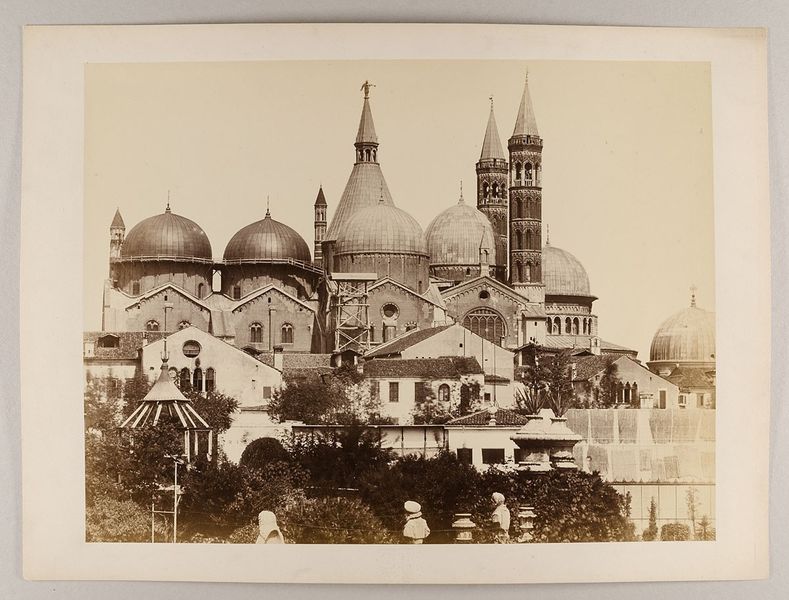
Titel: Padua - S. Antonio
Künstler: Carlo Naya
Standort: Hamburg
Institution: Museum für Kunst und Gewerbe Hamburg
Schlagwörter: stadt, architektur, kirche, fassade, kuppel, foto, fotografie, photographie, stadtansicht, photo, basilika, basilica, architekturfotografie, aussenbau, albumin, heiligen, lichtbild, antonius, sant, reisefotografie, historische, antonio, alte stadtansicht, architekturphotographie, bildwerke, angewandte und bildende kunst, hessische systematik, alte ansicht, schwarzweißpositivverfahren, silbersalzverfahren, schwarzweißfotografie, gebäude, örtlichkeit, straße, stätte, reisephotographie, albuminpapier